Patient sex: M
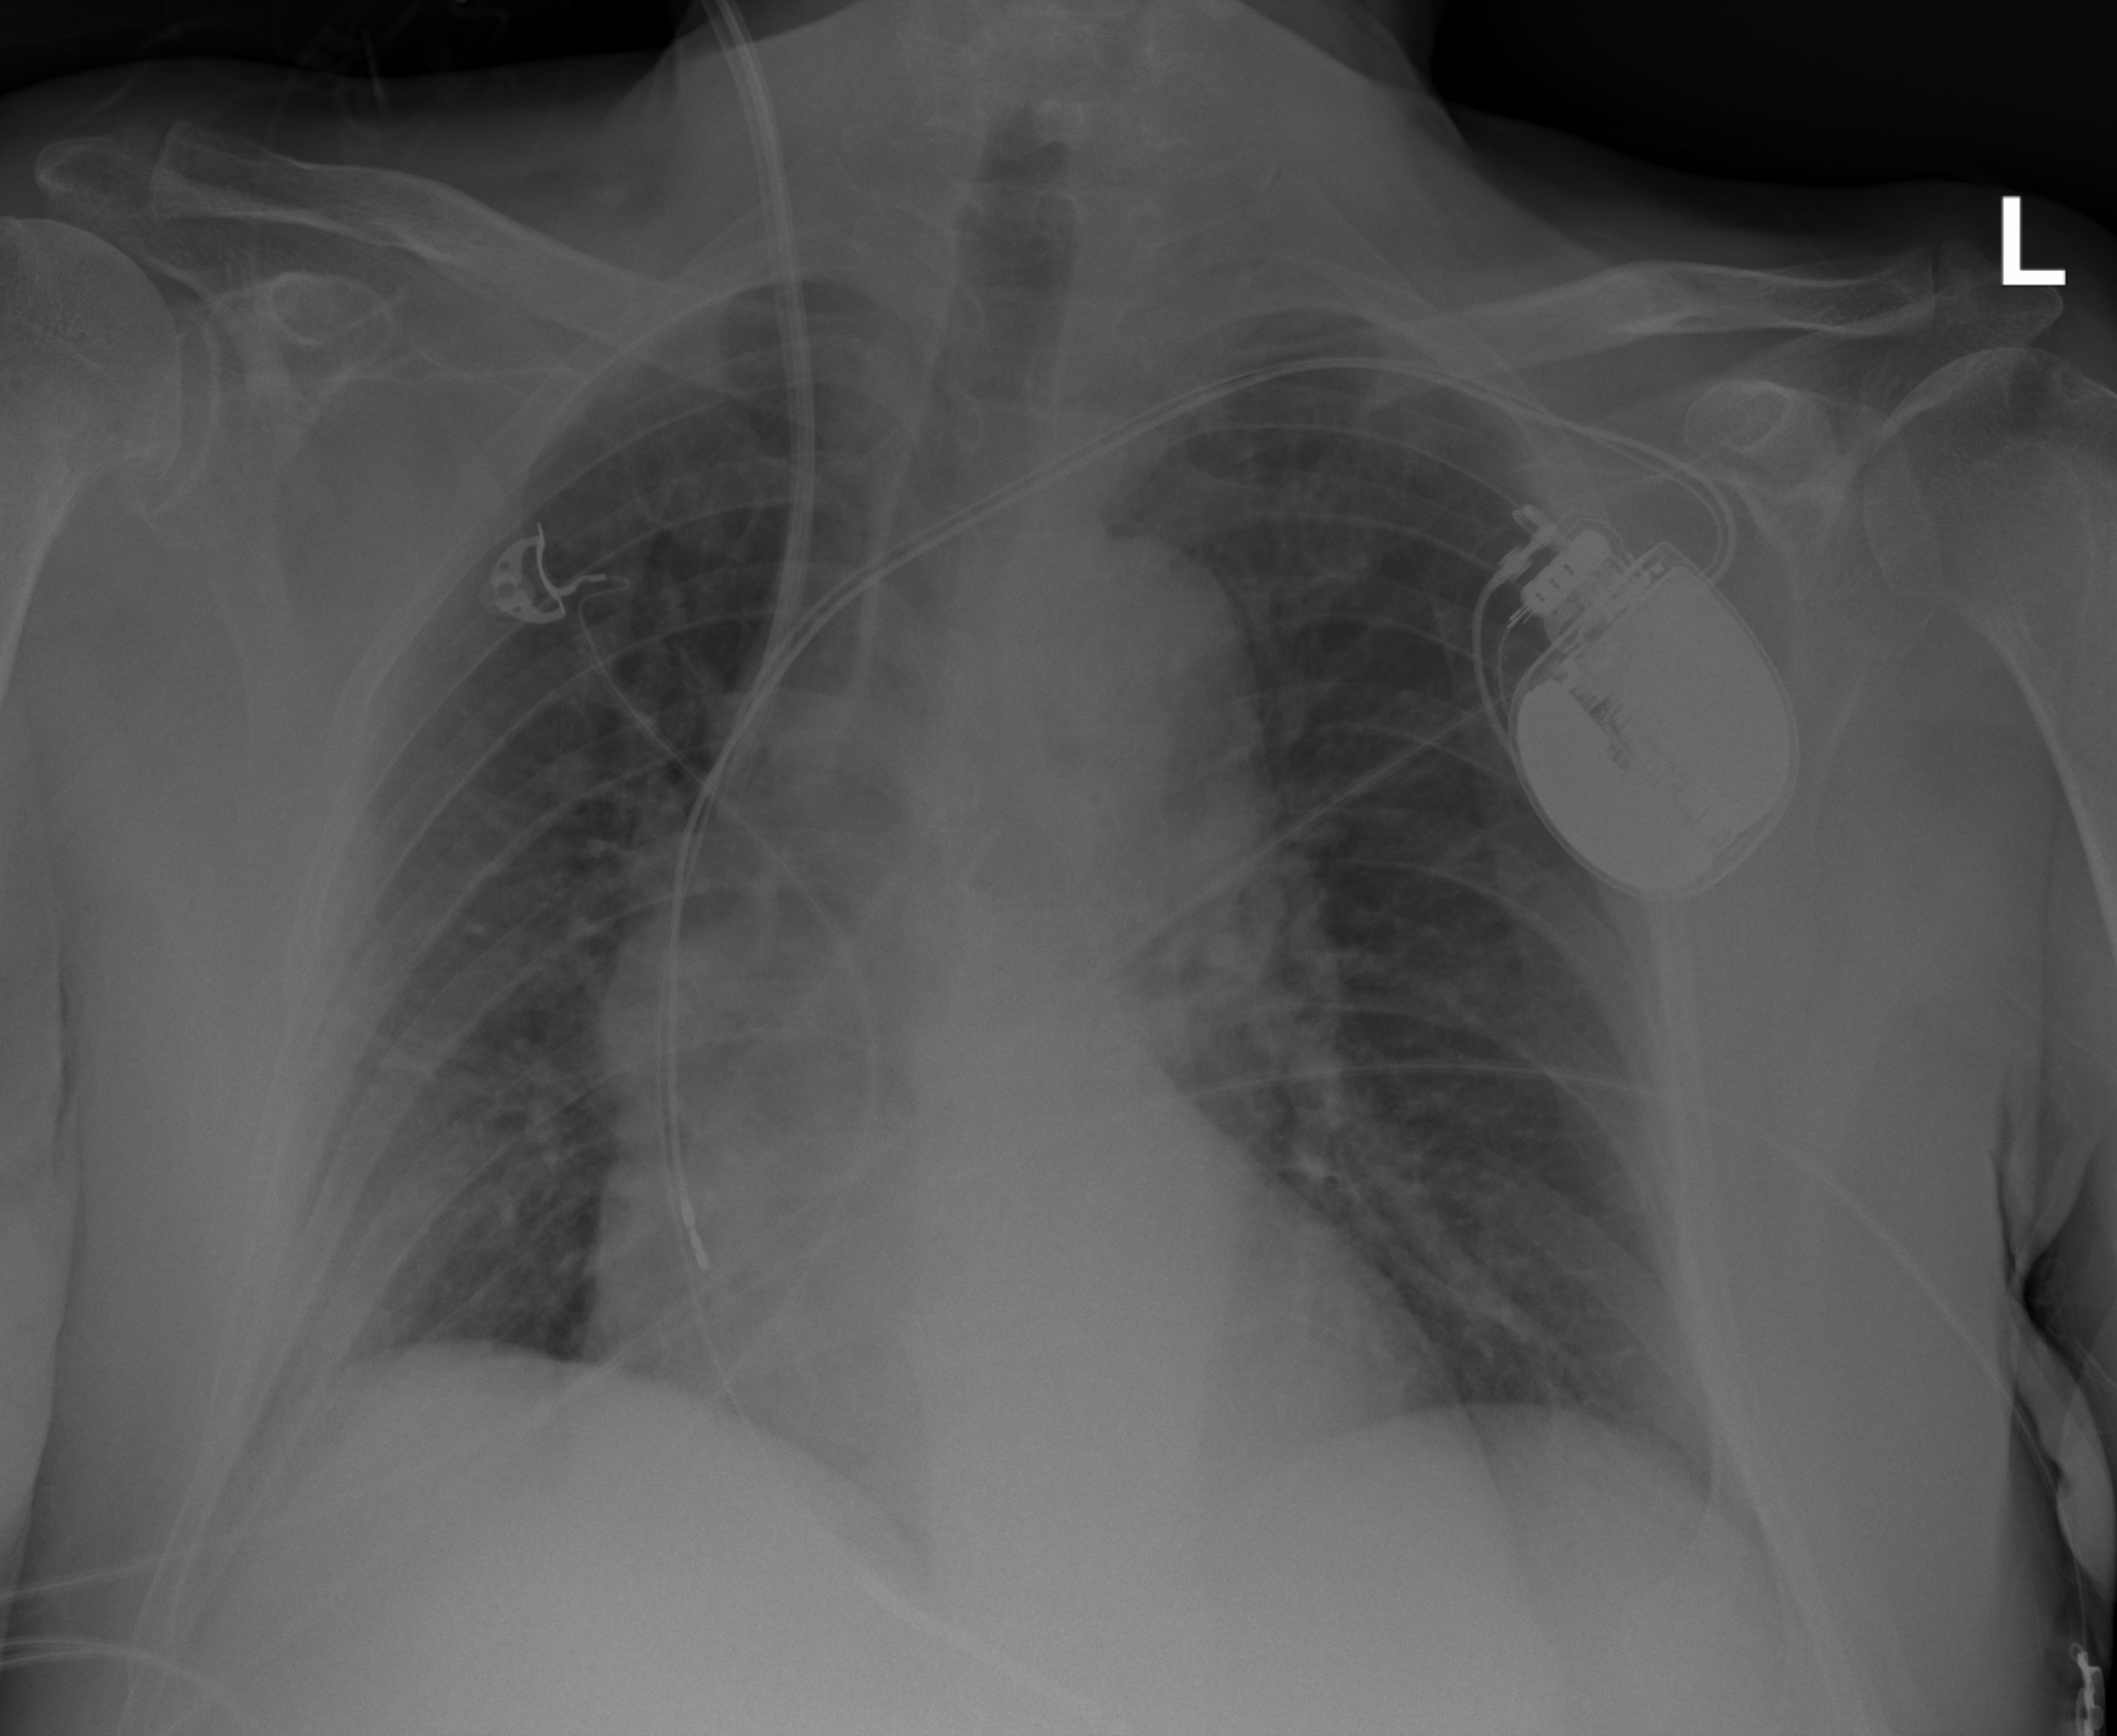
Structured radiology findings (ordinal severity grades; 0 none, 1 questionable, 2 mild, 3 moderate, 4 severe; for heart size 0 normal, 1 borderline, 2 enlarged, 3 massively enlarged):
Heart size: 2
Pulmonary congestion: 2
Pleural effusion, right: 2
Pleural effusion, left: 0
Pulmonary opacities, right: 2
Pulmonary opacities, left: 2
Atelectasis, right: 2
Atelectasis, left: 0